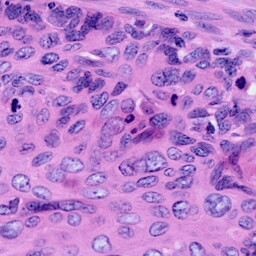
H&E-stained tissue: Cervix